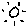
Label: sun